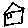
Label: house